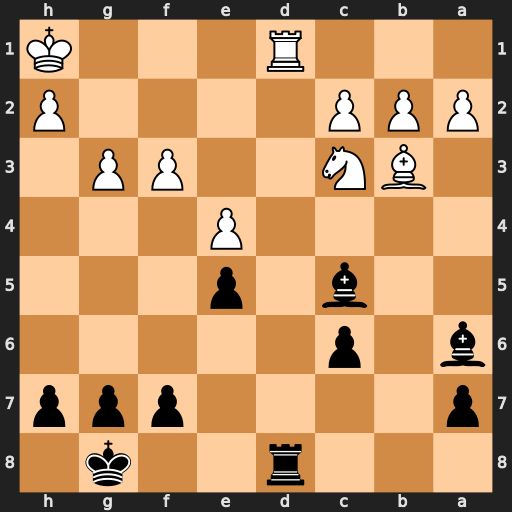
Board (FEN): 3r2k1/p4ppp/b1p5/2b1p3/4P3/1BN2PP1/PPP4P/3R3K
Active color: b
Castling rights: -
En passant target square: -
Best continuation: Rxd1+ Nxd1 Be2 Kg2 Bxd1